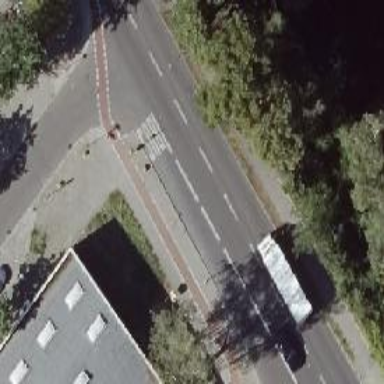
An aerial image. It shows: Public transport stop position.